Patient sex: F
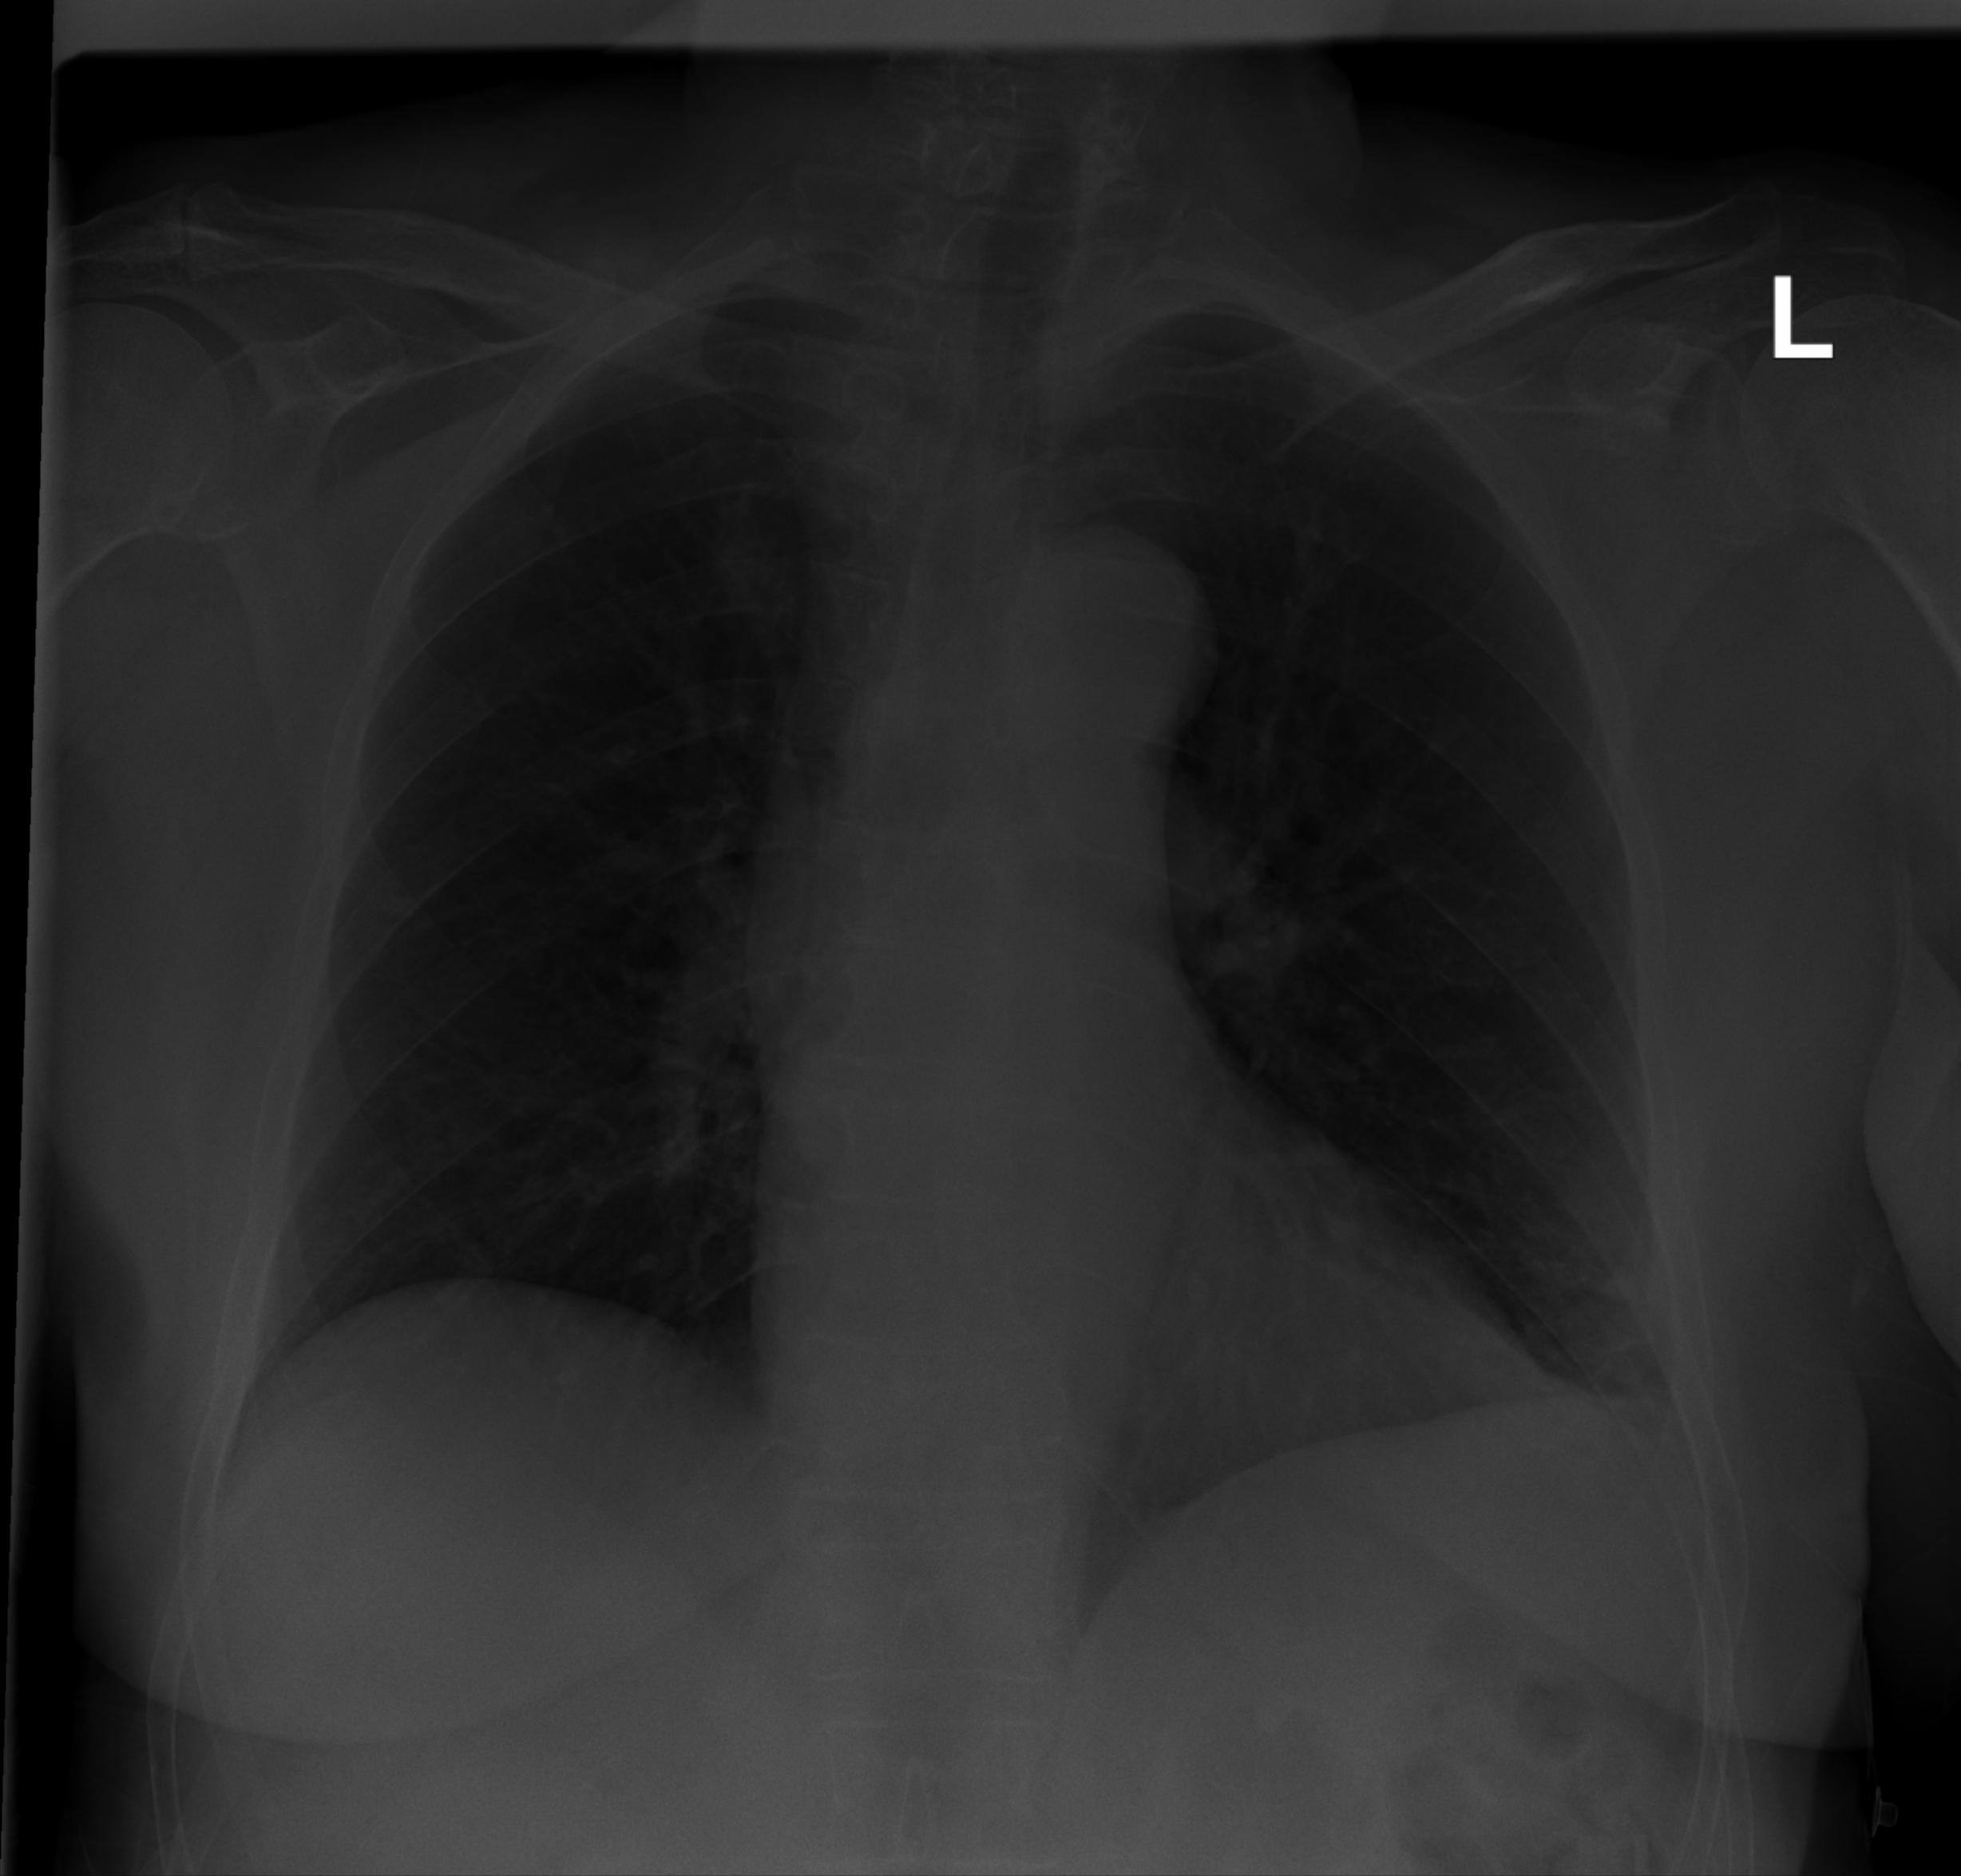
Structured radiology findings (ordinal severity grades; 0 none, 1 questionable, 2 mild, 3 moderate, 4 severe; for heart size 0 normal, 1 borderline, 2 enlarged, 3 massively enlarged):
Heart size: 0
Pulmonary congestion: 0
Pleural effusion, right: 0
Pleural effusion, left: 0
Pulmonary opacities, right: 0
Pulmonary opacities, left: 0
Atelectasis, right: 0
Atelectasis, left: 2